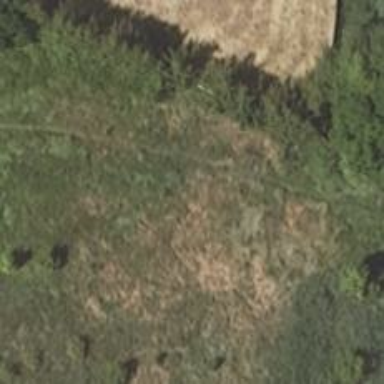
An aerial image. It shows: Path through grass with very rough surface.